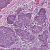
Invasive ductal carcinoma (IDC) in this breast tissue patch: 1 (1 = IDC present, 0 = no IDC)